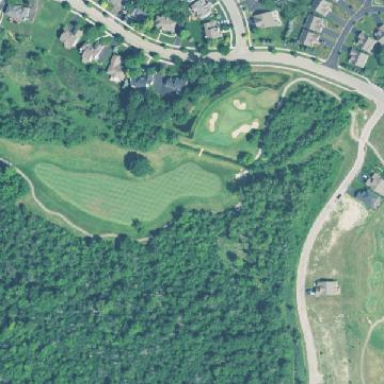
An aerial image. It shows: Area of rough grass used for golf.